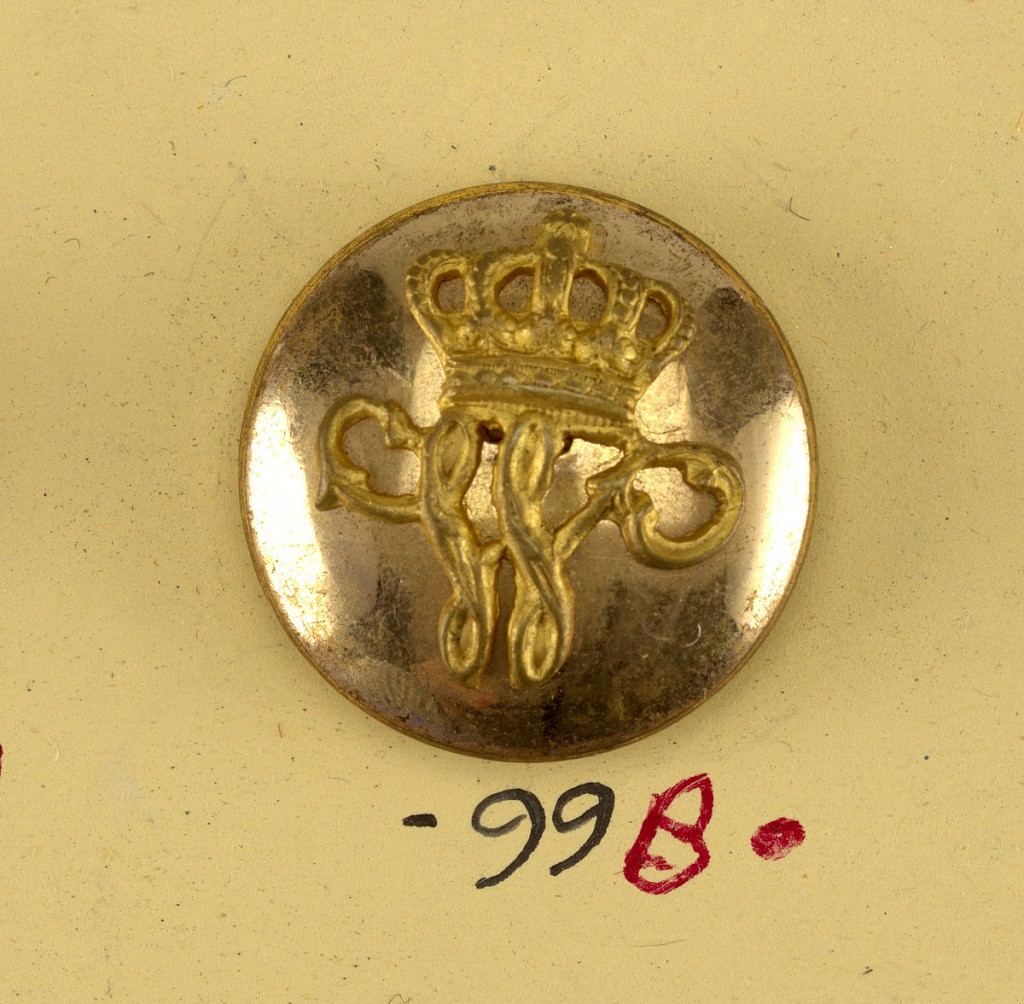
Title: Button
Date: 19th century
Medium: Brass, gold plated
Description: Circular convex button decorated with fasces on crossed flags with words "Republique Francaise".

Component -b is on card C